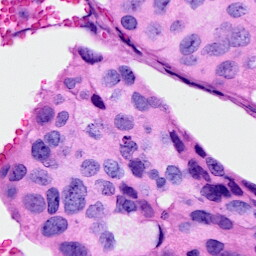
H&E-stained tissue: Breast